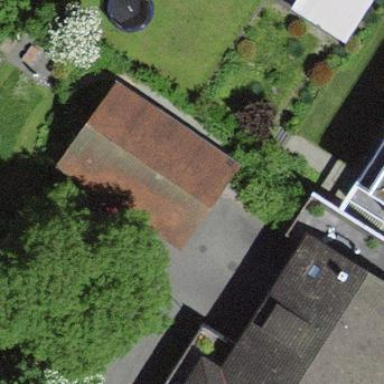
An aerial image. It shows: Shed building.